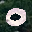
Label: 0